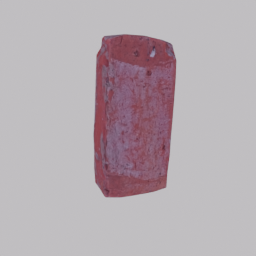
Label: architecture